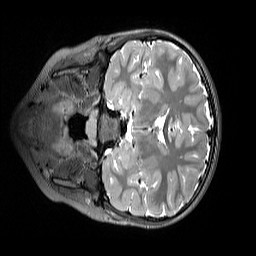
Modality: T2w
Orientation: coronal
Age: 8
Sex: female
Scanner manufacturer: siemens
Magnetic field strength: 3 T
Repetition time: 3.2 s
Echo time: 0.408 s